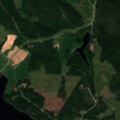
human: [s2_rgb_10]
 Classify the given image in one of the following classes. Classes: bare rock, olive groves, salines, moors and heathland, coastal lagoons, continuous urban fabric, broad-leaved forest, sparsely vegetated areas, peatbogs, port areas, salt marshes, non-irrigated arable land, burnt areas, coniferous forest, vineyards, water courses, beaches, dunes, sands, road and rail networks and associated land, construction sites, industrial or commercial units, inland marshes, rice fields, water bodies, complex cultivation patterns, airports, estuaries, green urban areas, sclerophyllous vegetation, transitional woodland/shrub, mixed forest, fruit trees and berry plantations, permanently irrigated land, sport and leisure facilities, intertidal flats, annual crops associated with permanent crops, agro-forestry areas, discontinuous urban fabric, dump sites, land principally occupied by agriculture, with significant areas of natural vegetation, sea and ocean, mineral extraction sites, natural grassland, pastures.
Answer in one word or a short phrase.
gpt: coniferous forest, mixed forest, transitional woodland/shrub, water bodies